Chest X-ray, AP view. Patient: 73 years old, sex F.
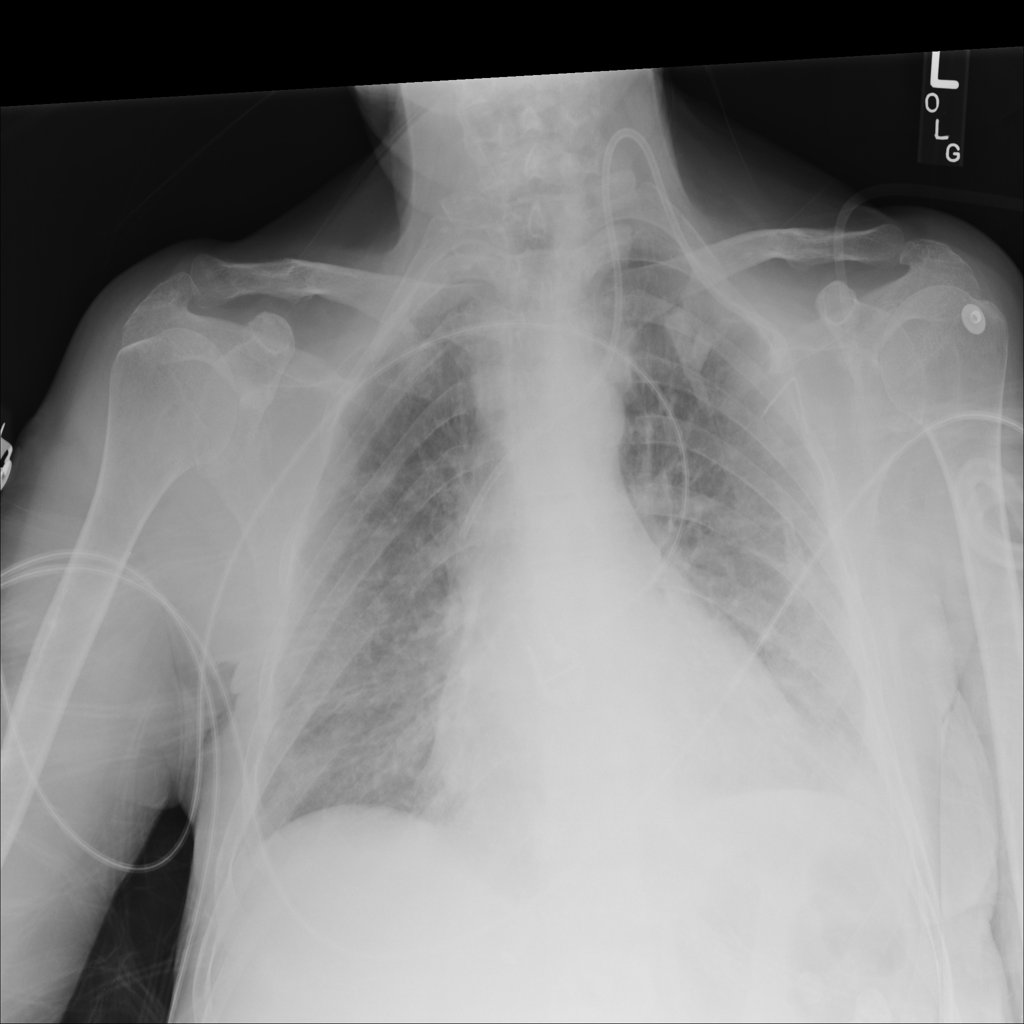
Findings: No Finding